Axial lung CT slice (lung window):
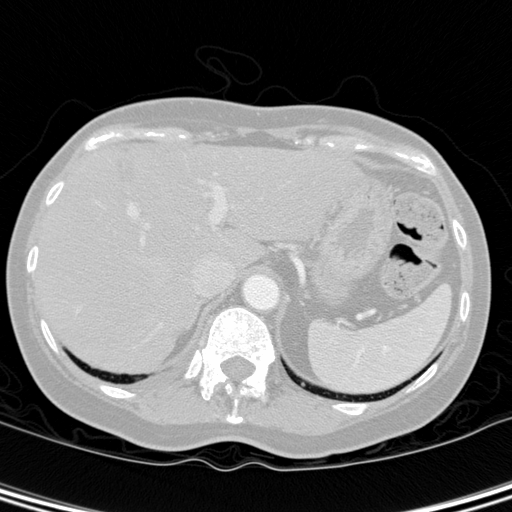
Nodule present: no